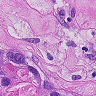
Metastatic tissue present: yes